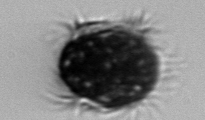
Label: Mesodinium